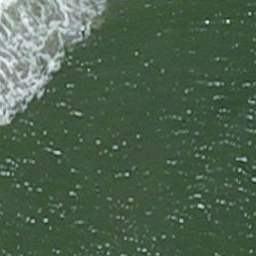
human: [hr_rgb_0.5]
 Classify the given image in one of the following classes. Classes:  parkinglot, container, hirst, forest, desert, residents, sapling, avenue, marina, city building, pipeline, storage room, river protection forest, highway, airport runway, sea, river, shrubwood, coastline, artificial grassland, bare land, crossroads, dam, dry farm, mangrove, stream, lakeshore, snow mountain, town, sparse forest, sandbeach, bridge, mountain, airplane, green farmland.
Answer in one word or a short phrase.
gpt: sea